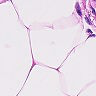
Metastatic tissue present: no